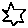
Label: star